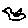
Label: bird